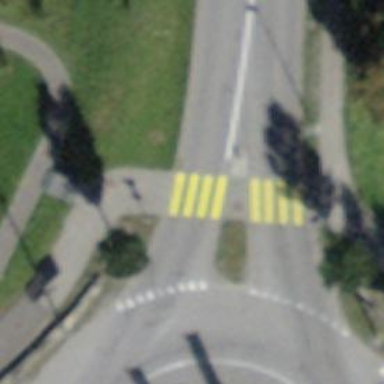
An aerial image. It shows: Uncontrolled zebra crossing on the road.